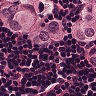
Metastatic tissue present: yes